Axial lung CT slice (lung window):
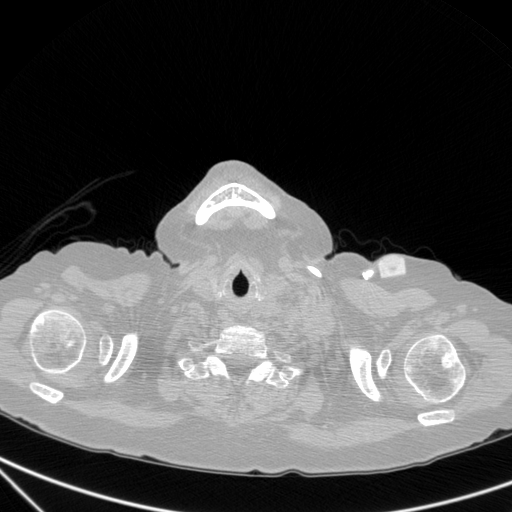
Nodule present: no